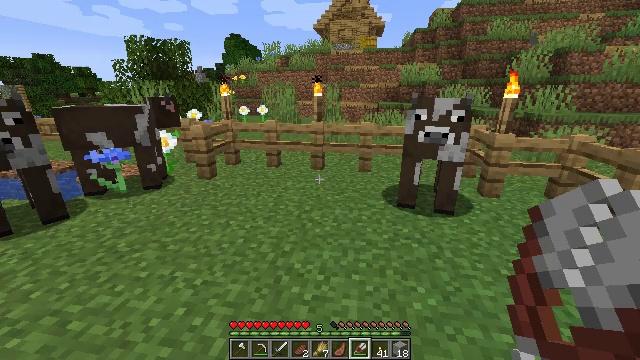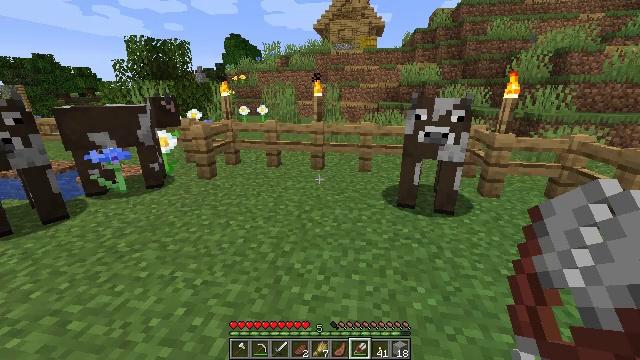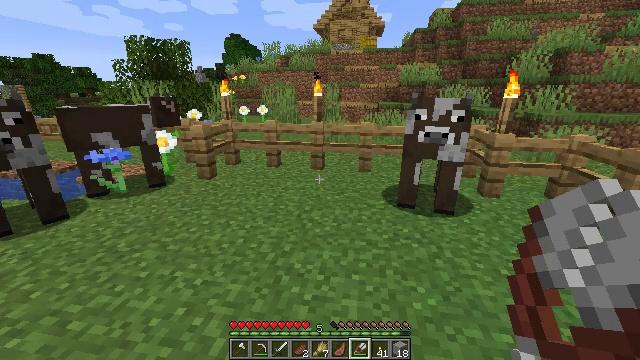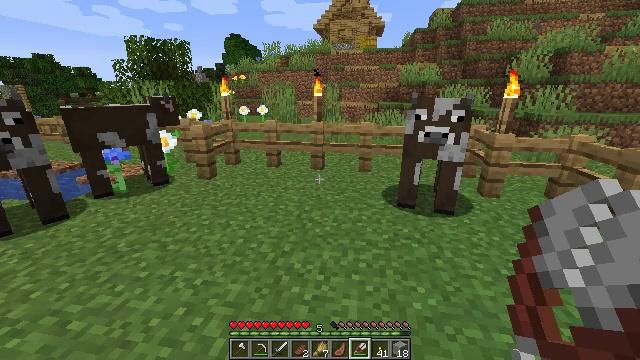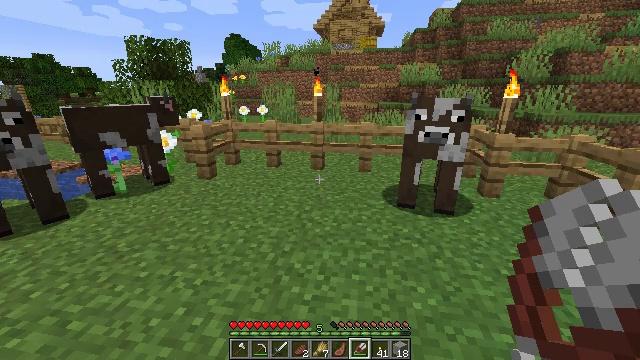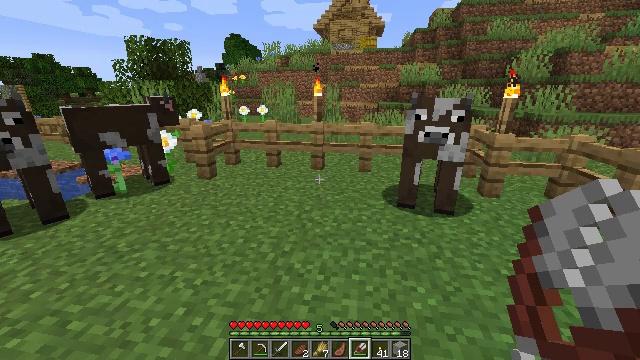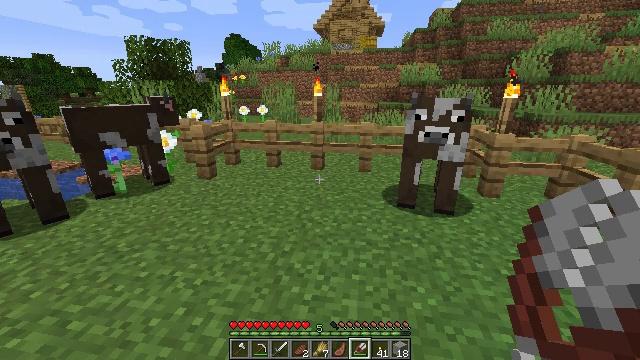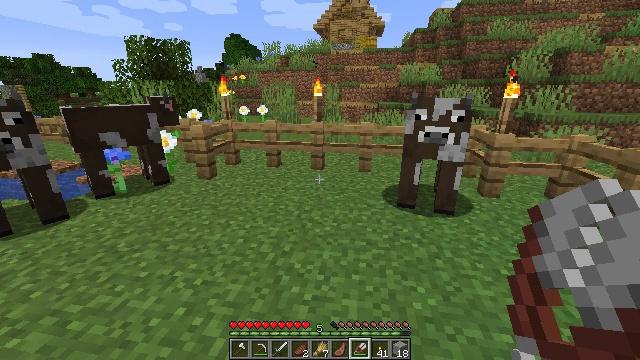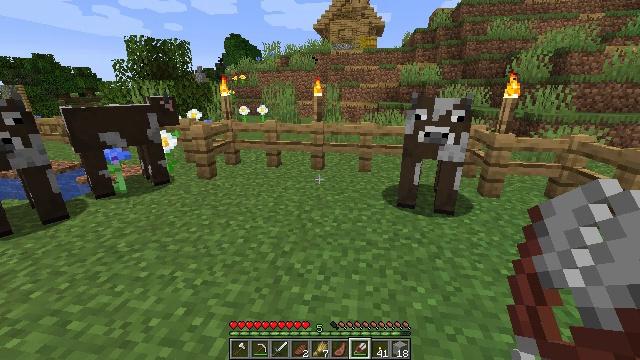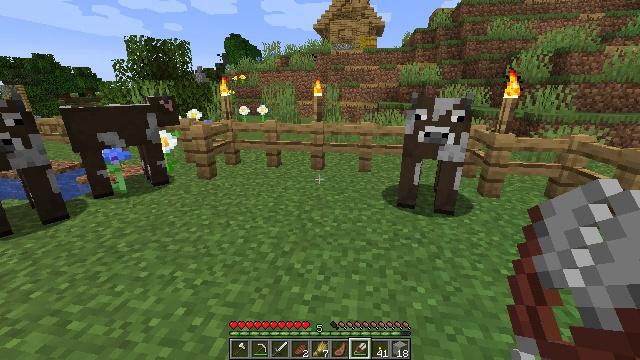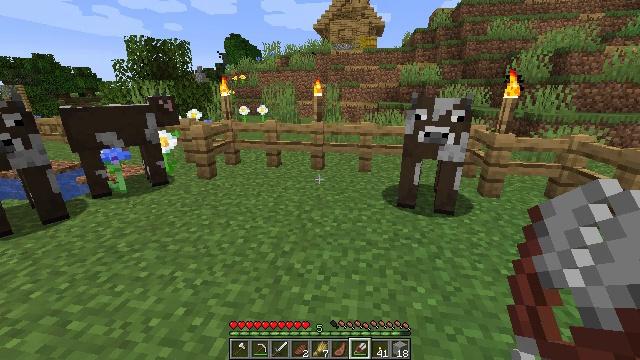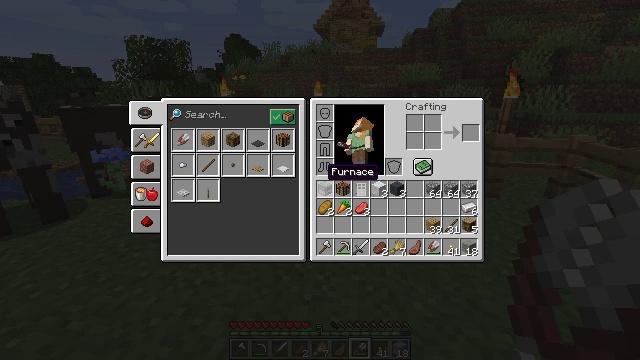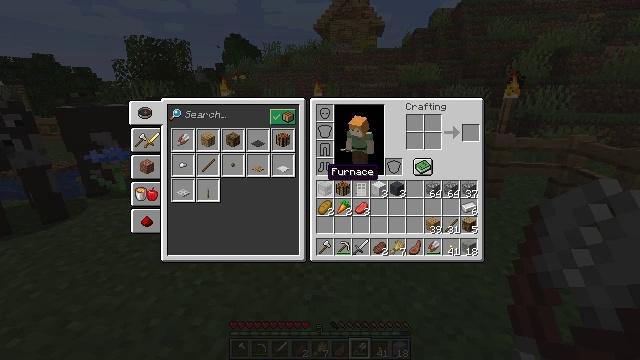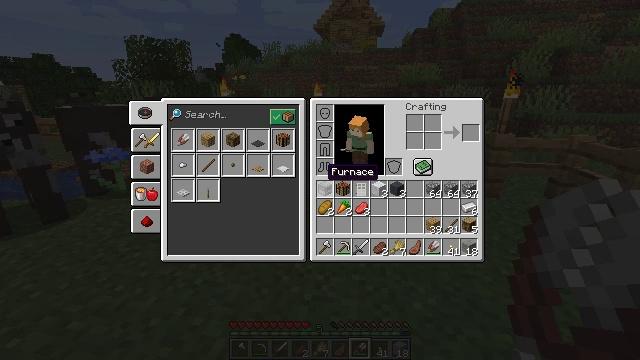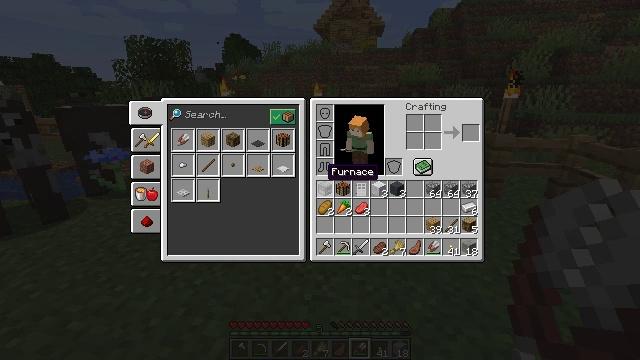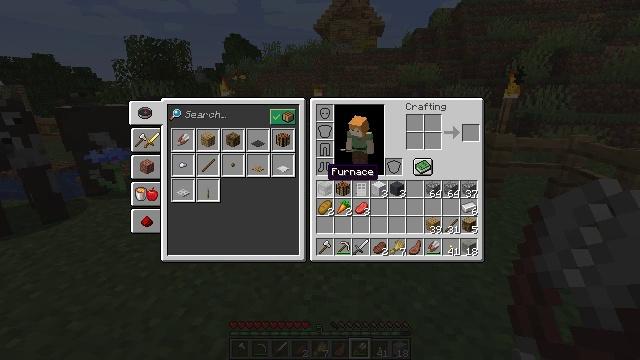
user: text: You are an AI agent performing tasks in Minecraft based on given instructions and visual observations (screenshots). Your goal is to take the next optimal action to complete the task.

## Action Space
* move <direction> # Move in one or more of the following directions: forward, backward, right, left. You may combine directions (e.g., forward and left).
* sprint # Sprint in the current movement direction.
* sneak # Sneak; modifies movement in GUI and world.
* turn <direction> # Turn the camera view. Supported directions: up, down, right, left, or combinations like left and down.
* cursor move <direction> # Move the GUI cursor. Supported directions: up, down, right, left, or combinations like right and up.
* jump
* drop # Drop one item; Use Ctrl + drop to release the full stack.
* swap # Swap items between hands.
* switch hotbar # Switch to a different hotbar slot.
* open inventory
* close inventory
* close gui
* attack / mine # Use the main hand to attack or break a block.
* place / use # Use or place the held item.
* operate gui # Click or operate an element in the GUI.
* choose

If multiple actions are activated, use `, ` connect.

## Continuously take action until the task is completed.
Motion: motion action
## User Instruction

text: Make a gray bed using the crafting table.
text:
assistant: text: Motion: no_op
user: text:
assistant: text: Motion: no_op
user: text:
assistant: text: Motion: no_op
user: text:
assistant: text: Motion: no_op
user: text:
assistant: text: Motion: no_op
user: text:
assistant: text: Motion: no_op
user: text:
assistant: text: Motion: no_op
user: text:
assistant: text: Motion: no_op
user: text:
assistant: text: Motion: no_op
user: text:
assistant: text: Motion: no_op
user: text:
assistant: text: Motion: open inventory
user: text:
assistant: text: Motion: open inventory
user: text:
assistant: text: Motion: open inventory
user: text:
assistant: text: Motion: open inventory
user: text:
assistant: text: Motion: no_op
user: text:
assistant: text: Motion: no_op
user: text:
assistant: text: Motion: no_op
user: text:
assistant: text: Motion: no_op
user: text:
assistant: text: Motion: cursor move right
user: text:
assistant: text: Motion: cursor move right
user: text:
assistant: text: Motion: cursor move right
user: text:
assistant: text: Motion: cursor move right
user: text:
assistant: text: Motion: no_op
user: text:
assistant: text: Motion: no_op
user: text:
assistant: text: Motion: no_op
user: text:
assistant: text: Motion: no_op
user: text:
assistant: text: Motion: cursor move left
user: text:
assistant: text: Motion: no_op
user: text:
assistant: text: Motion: no_op
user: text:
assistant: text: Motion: no_op